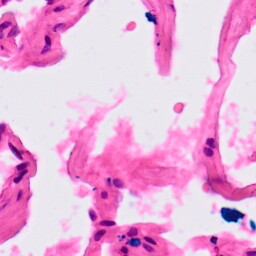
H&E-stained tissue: Lung